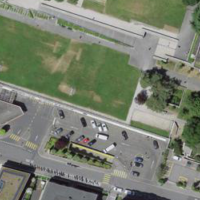
EUNIS habitat code: 53
Species observed at this site:
Apis mellifera
Trifolium repens
Anser anser